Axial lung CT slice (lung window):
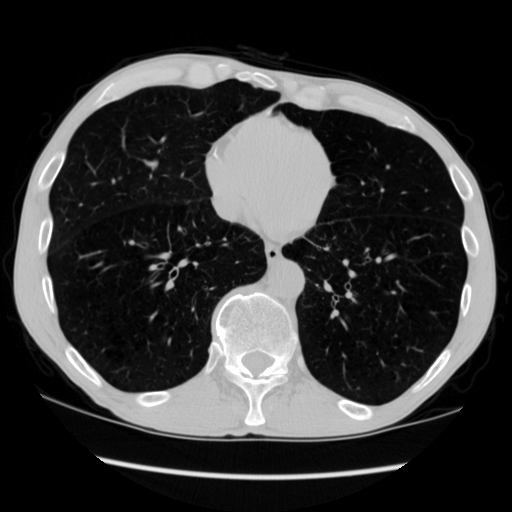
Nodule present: no